Interaction volume radius: 10 \u00c5
Interaction volume height: 20 \u00c5
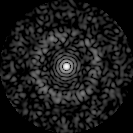
Disorder parameter: 0.8418